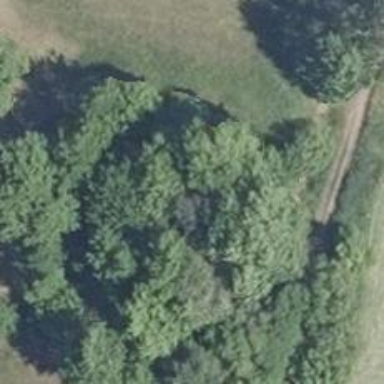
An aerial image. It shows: Single tag "natural: tree."